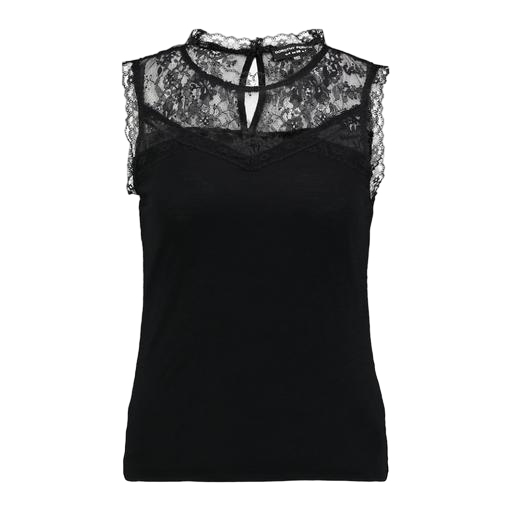
sleeveless top lace, black lace-yoke jersey t-shirt, black lace-accented top, white background